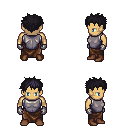
a pixel art fantasy rpg character, male body template, human, tanned skin, steel chest armor, robe skirt, raven bedhead hairstyle, metal gloves, brown shoes, four views (front, back, left, right), 2x2 character sprite sheet, small pixel art, hard edges, no anti-aliasing